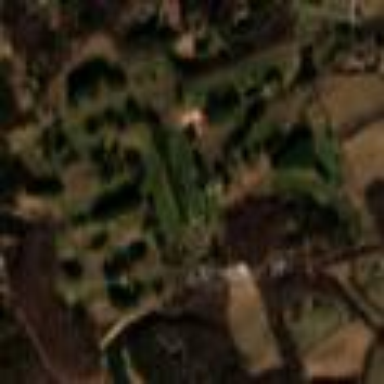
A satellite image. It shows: Golf course.